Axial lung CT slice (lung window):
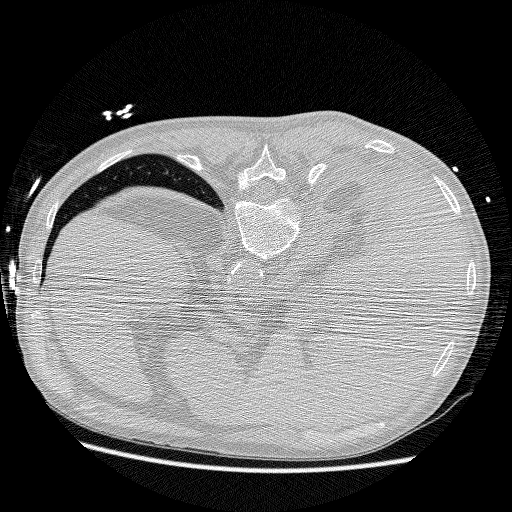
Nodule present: no